Interaction volume radius: 10 \u00c5
Interaction volume height: 20 \u00c5
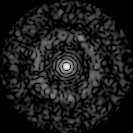
Disorder parameter: 0.8326